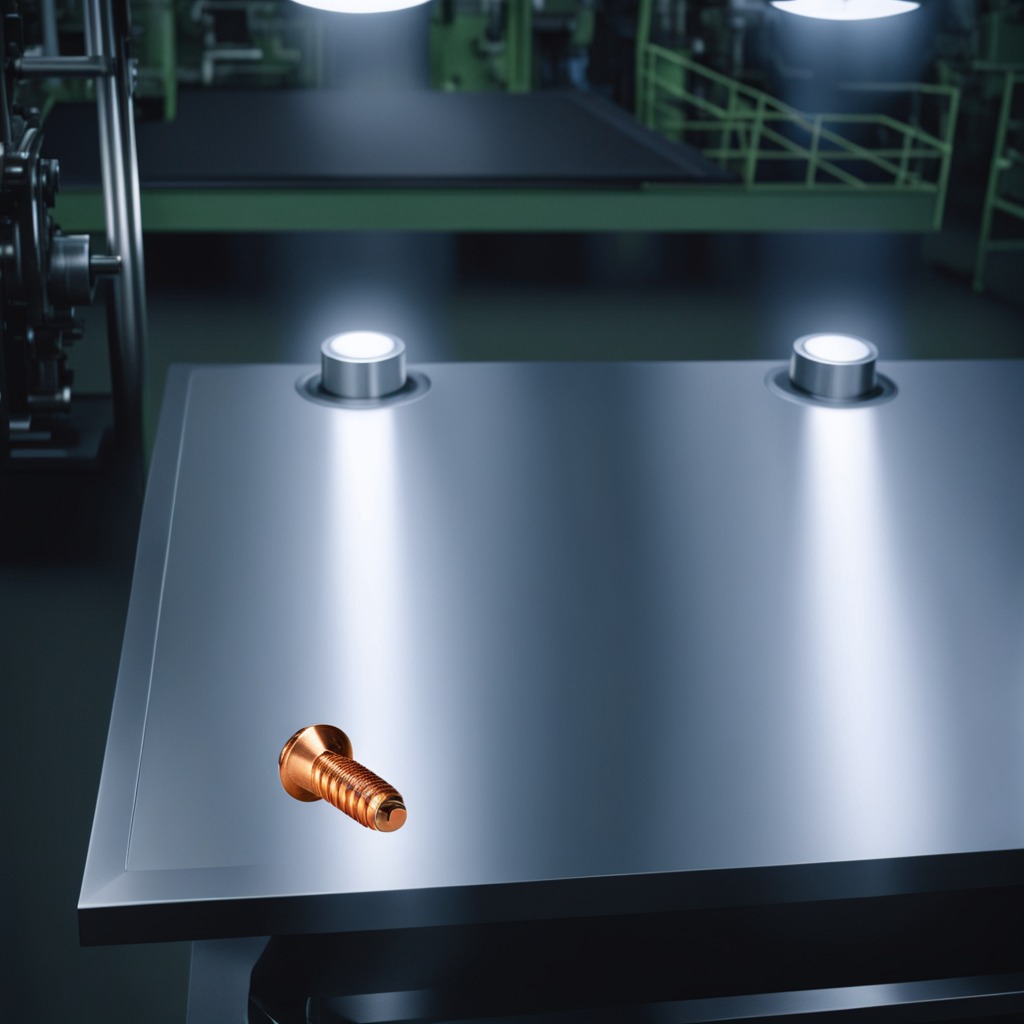
A metal screw is lying on a metal table in a machine shop under fluorescent lights.